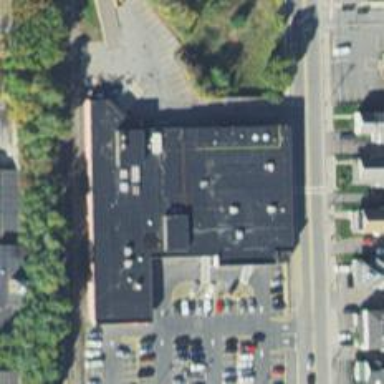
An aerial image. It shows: Supermarket.